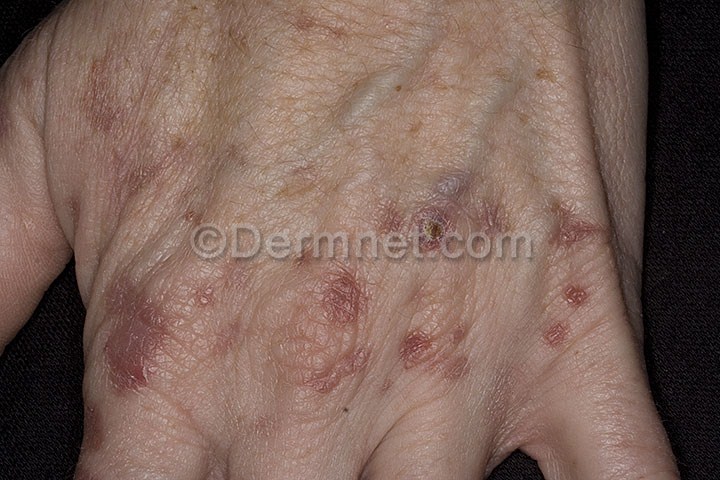
Disease: Light Diseases and Disorders of Pigmentation